Question: I am new to struts2. I am trying to validate a form using xml file. I am showing code which is related to only registration. My project has so many other files which are not related now. Here is my form
'''
<s:form action="registerOphthalmologist" method="post" validate="true">
<s:textfield key="username" label="Choose UserName" required="true"/>
<s:password key="password" label="Choose Password" required="true"/>
<s:submit value="Register" align="center"/>
</s:form>
'''
This is my struts.xml where I am using wildcards
'''
<?xml version="1.0" encoding="UTF-8" ?>
<!DOCTYPE struts PUBLIC
"-//Apache Software Foundation//DTD Struts Configuration 2.0//EN" "http://struts.apache.org/dtds/struts-2.0.dtd">
<struts>
<constant name="struts.enable.DynamicMethodInvocation" value="true" />
<constant name="struts.custom.i18n.resources" value="messages" />
<package name="validation" extends="struts-default">
<action name="register*" class="com.ActionClasses.RegisterAction">
<result name="success"> /login.jsp </result>
<result name="input"> /register{1}.jsp </result>
</action>
</package>
</struts2>
'''
In my RegisterAction.java I am using a model class where all my beans are stored
'''
public class RegisterAction extends ActionSupport implements Action,ModelDriven<RegisterBeans>
{
RegisterBeans registerBeans = new RegisterBeans();
public String execute() throws Exception{
if(RegisterDao.save(registerBeans) > 0) /*For every registration 4 tables will be filled in database*/
return SUCCESS;
return ERROR;
}
@Override
public RegisterBeans getModel() {
return registerBeans;
}
}
'''
RegisterDao will keep the data in database and returns 1. This is working fine. Here is my model class RegisterBeans.java
'''
public class RegisterBeans extends ActionSupport{
private String username;
private String password;
\getters & setter
}
'''
RegisterAction-validation.xml This is placed under same folder where RegisterAction.java is placed
'''
<!DOCTYPE validators PUBLIC "-//Apache Struts//XWork Validator 1.0.3//EN"
"http://struts.apache.org/dtds/xwork-validator-1.0.3.dtd">
<validators>
<validator type="requiredstring" short-circuit="true"> <!-- If username is not present in the form , further validation don't take place because of short-circuit-->
<param name="fieldName">registerBeans.username</param>
<message>First name is required.</message>
</validator>
<field name="registerBeans.password">
<field-validator type="requiredstring">
<message>You must enter password</message>
</field-validator>
<field-validator type="stringlength">
<param name="minLength">6</param>
<param name="trim">true</param>
<message>Password length should be minimum of 6 characters</message>
</field-validator>
</field>
</validators>
'''
Everything is working fine when there is no error in input. The problem is When I don't give any input and presses submit button. Then also everything is working fine. That means data is being inserted into database. There is no error showing on the JSP. The message in my console is
'''
SEVERE: Caught exception while loading file com/ActionClasses/RegisterAction-validation.xml
struts.apache.org - Class: java.net.AbstractPlainSocketImpl
File: AbstractPlainSocketImpl.java
Method: connect
Line: 184 - java/net/AbstractPlainSocketImpl.java:184:-1
at com.opensymphony.xwork2.util.DomHelper.parse(DomHelper.java:123)
at com.opensymphony.xwork2.validator.ValidatorFileParser.parseActionValidatorConfigs(ValidatorFileParser.java:54)
at com.opensymphony.xwork2.validator.AnnotationActionValidatorManager.loadFile(AnnotationActionValidatorManager.java:361)
at com.opensymphony.xwork2.validator.AnnotationActionValidatorManager.buildClassValidatorConfigs(AnnotationActionValidatorManager.java:252)
at com.opensymphony.xwork2.validator.AnnotationActionValidatorManager.buildValidatorConfigs(AnnotationActionValidatorManager.java:340)
at com.opensymphony.xwork2.validator.AnnotationActionValidatorManager.getValidators(AnnotationActionValidatorManager.java:69)
at com.opensymphony.xwork2.validator.AnnotationActionValidatorManager.getValidators(AnnotationActionValidatorManager.java:49)
at org.apache.struts2.components.Form.getValidators(Form.java:419)
at sun.reflect.NativeMethodAccessorImpl.invoke0(Native Method)
at sun.reflect.NativeMethodAccessorImpl.invoke(NativeMethodAccessorImpl.java:62)
at sun.reflect.DelegatingMethodAccessorImpl.invoke(DelegatingMethodAccessorImpl.java:43)
at java.lang.reflect.Method.invoke(Method.java:483)
at freemarker.ext.beans.BeansWrapper.invokeMethod(BeansWrapper.java:616)
at freemarker.ext.beans.SimpleMethodModel.exec(SimpleMethodModel.java:113)
at freemarker.core.MethodCall._getAsTemplateModel(MethodCall.java:93)
at freemarker.core.Expression.getAsTemplateModel(Expression.java:89)
at freemarker.core.IteratorBlock.accept(IteratorBlock.java:87)
at freemarker.core.Environment.visit(Environment.java:196)
at freemarker.core.IteratorBlock$Context.runLoop(IteratorBlock.java:160)
at freemarker.core.Environment.visit(Environment.java:351)
at freemarker.core.IteratorBlock.accept(IteratorBlock.java:95)
at freemarker.core.Environment.visit(Environment.java:196)
at freemarker.core.MixedContent.accept(MixedContent.java:92)
at freemarker.core.Environment.visit(Environment.java:196)
at freemarker.core.ConditionalBlock.accept(ConditionalBlock.java:79)
at freemarker.core.Environment.visit(Environment.java:196)
at freemarker.core.MixedContent.accept(MixedContent.java:92)
at freemarker.core.Environment.visit(Environment.java:196)
at freemarker.core.Environment.include(Environment.java:1375)
at freemarker.core.Include.accept(Include.java:155)
at freemarker.core.Environment.visit(Environment.java:196)
at freemarker.core.MixedContent.accept(MixedContent.java:92)
at freemarker.core.Environment.visit(Environment.java:196)
at freemarker.core.Environment.process(Environment.java:176)
at freemarker.template.Template.process(Template.java:232)
at org.apache.struts2.components.template.FreemarkerTemplateEngine.renderTemplate(FreemarkerTemplateEngine.java:168)
at org.apache.struts2.components.UIBean.mergeTemplate(UIBean.java:530)
at org.apache.struts2.components.UIBean.end(UIBean.java:484)
at org.apache.struts2.views.jsp.ComponentTagSupport.doEndTag(ComponentTagSupport.java:43)
at org.apache.jsp.registerOphthalmologist_jsp._jspx_meth_s_005fform_005f0(registerOphthalmologist_jsp.java:271)
at org.apache.jsp.registerOphthalmologist_jsp._jspService(registerOphthalmologist_jsp.java:114)
at org.apache.jasper.runtime.HttpJspBase.service(HttpJspBase.java:70)
at javax.servlet.http.HttpServlet.service(HttpServlet.java:727)
at org.apache.jasper.servlet.JspServletWrapper.service(JspServletWrapper.java:432)
at org.apache.jasper.servlet.JspServlet.serviceJspFile(JspServlet.java:390)
at org.apache.jasper.servlet.JspServlet.service(JspServlet.java:334)
at javax.servlet.http.HttpServlet.service(HttpServlet.java:727)
at org.apache.catalina.core.ApplicationFilterChain.internalDoFilter(ApplicationFilterChain.java:303)
at org.apache.catalina.core.ApplicationFilterChain.doFilter(ApplicationFilterChain.java:208)
at org.apache.tomcat.websocket.server.WsFilter.doFilter(WsFilter.java:52)
at org.apache.catalina.core.ApplicationFilterChain.internalDoFilter(ApplicationFilterChain.java:241)
at org.apache.catalina.core.ApplicationFilterChain.doFilter(ApplicationFilterChain.java:208)
at org.apache.catalina.core.ApplicationDispatcher.invoke(ApplicationDispatcher.java:748)
at org.apache.catalina.core.ApplicationDispatcher.processRequest(ApplicationDispatcher.java:486)
at org.apache.catalina.core.ApplicationDispatcher.doForward(ApplicationDispatcher.java:411)
at org.apache.catalina.core.ApplicationDispatcher.forward(ApplicationDispatcher.java:338)
at org.apache.jasper.runtime.PageContextImpl.doForward(PageContextImpl.java:750)
at org.apache.jasper.runtime.PageContextImpl.forward(PageContextImpl.java:720)
at org.apache.jsp.personalizedRegistrations_jsp._jspService(personalizedRegistrations_jsp.java:77)
at org.apache.jasper.runtime.HttpJspBase.service(HttpJspBase.java:70)
at javax.servlet.http.HttpServlet.service(HttpServlet.java:727)
at org.apache.jasper.servlet.JspServletWrapper.service(JspServletWrapper.java:432)
at org.apache.jasper.servlet.JspServlet.serviceJspFile(JspServlet.java:390)
at org.apache.jasper.servlet.JspServlet.service(JspServlet.java:334)
at javax.servlet.http.HttpServlet.service(HttpServlet.java:727)
at org.apache.catalina.core.ApplicationFilterChain.internalDoFilter(ApplicationFilterChain.java:303)
at org.apache.catalina.core.ApplicationFilterChain.doFilter(ApplicationFilterChain.java:208)
at org.apache.tomcat.websocket.server.WsFilter.doFilter(WsFilter.java:52)
at org.apache.catalina.core.ApplicationFilterChain.internalDoFilter(ApplicationFilterChain.java:241)
at org.apache.catalina.core.ApplicationFilterChain.doFilter(ApplicationFilterChain.java:208)
at org.apache.catalina.core.ApplicationDispatcher.invoke(ApplicationDispatcher.java:748)
at org.apache.catalina.core.ApplicationDispatcher.processRequest(ApplicationDispatcher.java:486)
at org.apache.catalina.core.ApplicationDispatcher.doForward(ApplicationDispatcher.java:411)
at org.apache.catalina.core.ApplicationDispatcher.forward(ApplicationDispatcher.java:338)
at org.apache.struts2.dispatcher.ServletDispatcherResult.doExecute(ServletDispatcherResult.java:139)
at org.apache.struts2.dispatcher.StrutsResultSupport.execute(StrutsResultSupport.java:178)
at com.opensymphony.xwork2.DefaultActionInvocation.executeResult(DefaultActionInvocation.java:348)
at com.opensymphony.xwork2.DefaultActionInvocation.invoke(DefaultActionInvocation.java:253)
at com.opensymphony.xwork2.interceptor.DefaultWorkflowInterceptor.doIntercept(DefaultWorkflowInterceptor.java:221)
at com.opensymphony.xwork2.interceptor.MethodFilterInterceptor.intercept(MethodFilterInterceptor.java:86)
at com.opensymphony.xwork2.DefaultActionInvocation$2.doProfiling(DefaultActionInvocation.java:224)
at com.opensymphony.xwork2.DefaultActionInvocation$2.doProfiling(DefaultActionInvocation.java:223)
at com.opensymphony.xwork2.util.profiling.UtilTimerStack.profile(UtilTimerStack.java:455)
at com.opensymphony.xwork2.DefaultActionInvocation.invoke(DefaultActionInvocation.java:221)
at com.opensymphony.xwork2.validator.ValidationInterceptor.doIntercept(ValidationInterceptor.java:150)
at org.apache.struts2.interceptor.validation.AnnotationValidationInterceptor.doIntercept(AnnotationValidationInterceptor.java:48)
at com.opensymphony.xwork2.interceptor.MethodFilterInterceptor.intercept(MethodFilterInterceptor.java:86)
at com.opensymphony.xwork2.DefaultActionInvocation$2.doProfiling(DefaultActionInvocation.java:224)
at com.opensymphony.xwork2.DefaultActionInvocation$2.doProfiling(DefaultActionInvocation.java:223)
at com.opensymphony.xwork2.util.profiling.UtilTimerStack.profile(UtilTimerStack.java:455)
at com.opensymphony.xwork2.DefaultActionInvocation.invoke(DefaultActionInvocation.java:221)
at com.opensymphony.xwork2.interceptor.ConversionErrorInterceptor.intercept(ConversionErrorInterceptor.java:123)
at com.opensymphony.xwork2.DefaultActionInvocation$2.doProfiling(DefaultActionInvocation.java:224)
at com.opensymphony.xwork2.DefaultActionInvocation$2.doProfiling(DefaultActionInvocation.java:223)
at com.opensymphony.xwork2.util.profiling.UtilTimerStack.profile(UtilTimerStack.java:455)
at com.opensymphony.xwork2.DefaultActionInvocation.invoke(DefaultActionInvocation.java:221)
at com.opensymphony.xwork2.interceptor.ParametersInterceptor.doIntercept(ParametersInterceptor.java:167)
at com.opensymphony.xwork2.interceptor.MethodFilterInterceptor.intercept(MethodFilterInterceptor.java:86)
at com.opensymphony.xwork2.DefaultActionInvocation$2.doProfiling(DefaultActionInvocation.java:224)
at com.opensymphony.xwork2.DefaultActionInvocation$2.doProfiling(DefaultActionInvocation.java:223)
at com.opensymphony.xwork2.util.profiling.UtilTimerStack.profile(UtilTimerStack.java:455)
at com.opensymphony.xwork2.DefaultActionInvocation.invoke(DefaultActionInvocation.java:221)
at com.opensymphony.xwork2.interceptor.StaticParametersInterceptor.intercept(StaticParametersInterceptor.java:105)
at com.opensymphony.xwork2.DefaultActionInvocation$2.doProfiling(DefaultActionInvocation.java:224)
at com.opensymphony.xwork2.DefaultActionInvocation$2.doProfiling(DefaultActionInvocation.java:223)
at com.opensymphony.xwork2.util.profiling.UtilTimerStack.profile(UtilTimerStack.java:455)
at com.opensymphony.xwork2.DefaultActionInvocation.invoke(DefaultActionInvocation.java:221)
at org.apache.struts2.interceptor.CheckboxInterceptor.intercept(CheckboxInterceptor.java:83)
at com.opensymphony.xwork2.DefaultActionInvocation$2.doProfiling(DefaultActionInvocation.java:224)
at com.opensymphony.xwork2.DefaultActionInvocation$2.doProfiling(DefaultActionInvocation.java:223)
at com.opensymphony.xwork2.util.profiling.UtilTimerStack.profile(UtilTimerStack.java:455)
at com.opensymphony.xwork2.DefaultActionInvocation.invoke(DefaultActionInvocation.java:221)
at org.apache.struts2.interceptor.FileUploadInterceptor.intercept(FileUploadInterceptor.java:207)
at com.opensymphony.xwork2.DefaultActionInvocation$2.doProfiling(DefaultActionInvocation.java:224)
at com.opensymphony.xwork2.DefaultActionInvocation$2.doProfiling(DefaultActionInvocation.java:223)
at com.opensymphony.xwork2.util.profiling.UtilTimerStack.profile(UtilTimerStack.java:455)
at com.opensymphony.xwork2.DefaultActionInvocation.invoke(DefaultActionInvocation.java:221)
at com.opensymphony.xwork2.interceptor.ModelDrivenInterceptor.intercept(ModelDrivenInterceptor.java:74)
at com.opensymphony.xwork2.DefaultActionInvocation$2.doProfiling(DefaultActionInvocation.java:224)
at com.opensymphony.xwork2.DefaultActionInvocation$2.doProfiling(DefaultActionInvocation.java:223)
at com.opensymphony.xwork2.util.profiling.UtilTimerStack.profile(UtilTimerStack.java:455)
at com.opensymphony.xwork2.DefaultActionInvocation.invoke(DefaultActionInvocation.java:221)
at com.opensymphony.xwork2.interceptor.ScopedModelDrivenInterceptor.intercept(ScopedModelDrivenInterceptor.java:127)
at com.opensymphony.xwork2.DefaultActionInvocation$2.doProfiling(DefaultActionInvocation.java:224)
at com.opensymphony.xwork2.DefaultActionInvocation$2.doProfiling(DefaultActionInvocation.java:223)
at com.opensymphony.xwork2.util.profiling.UtilTimerStack.profile(UtilTimerStack.java:455)
at com.opensymphony.xwork2.DefaultActionInvocation.invoke(DefaultActionInvocation.java:221)
at org.apache.struts2.interceptor.ProfilingActivationInterceptor.intercept(ProfilingActivationInterceptor.java:107)
at com.opensymphony.xwork2.DefaultActionInvocation$2.doProfiling(DefaultActionInvocation.java:224)
at com.opensymphony.xwork2.DefaultActionInvocation$2.doProfiling(DefaultActionInvocation.java:223)
at com.opensymphony.xwork2.util.profiling.UtilTimerStack.profile(UtilTimerStack.java:455)
at com.opensymphony.xwork2.DefaultActionInvocation.invoke(DefaultActionInvocation.java:221)
at org.apache.struts2.interceptor.debugging.DebuggingInterceptor.intercept(DebuggingInterceptor.java:206)
at com.opensymphony.xwork2.DefaultActionInvocation$2.doProfiling(DefaultActionInvocation.java:224)
at com.opensymphony.xwork2.DefaultActionInvocation$2.doProfiling(DefaultActionInvocation.java:223)
at com.opensymphony.xwork2.util.profiling.UtilTimerStack.profile(UtilTimerStack.java:455)
at com.opensymphony.xwork2.DefaultActionInvocation.invoke(DefaultActionInvocation.java:221)
at com.opensymphony.xwork2.interceptor.ChainingInterceptor.intercept(ChainingInterceptor.java:115)
at com.opensymphony.xwork2.DefaultActionInvocation$2.doProfiling(DefaultActionInvocation.java:224)
at com.opensymphony.xwork2.DefaultActionInvocation$2.doProfiling(DefaultActionInvocation.java:223)
at com.opensymphony.xwork2.util.profiling.UtilTimerStack.profile(UtilTimerStack.java:455)
at com.opensymphony.xwork2.DefaultActionInvocation.invoke(DefaultActionInvocation.java:221)
at com.opensymphony.xwork2.interceptor.I18nInterceptor.intercept(I18nInterceptor.java:143)
at com.opensymphony.xwork2.DefaultActionInvocation$2.doProfiling(DefaultActionInvocation.java:224)
at com.opensymphony.xwork2.DefaultActionInvocation$2.doProfiling(DefaultActionInvocation.java:223)
at com.opensymphony.xwork2.util.profiling.UtilTimerStack.profile(UtilTimerStack.java:455)
at com.opensymphony.xwork2.DefaultActionInvocation.invoke(DefaultActionInvocation.java:221)
at com.opensymphony.xwork2.interceptor.PrepareInterceptor.doIntercept(PrepareInterceptor.java:121)
at com.opensymphony.xwork2.interceptor.MethodFilterInterceptor.intercept(MethodFilterInterceptor.java:86)
at com.opensymphony.xwork2.DefaultActionInvocation$2.doProfiling(DefaultActionInvocation.java:224)
at com.opensymphony.xwork2.DefaultActionInvocation$2.doProfiling(DefaultActionInvocation.java:223)
at com.opensymphony.xwork2.util.profiling.UtilTimerStack.profile(UtilTimerStack.java:455)
at com.opensymphony.xwork2.DefaultActionInvocation.invoke(DefaultActionInvocation.java:221)
at org.apache.struts2.interceptor.ServletConfigInterceptor.intercept(ServletConfigInterceptor.java:170)
at com.opensymphony.xwork2.DefaultActionInvocation$2.doProfiling(DefaultActionInvocation.java:224)
at com.opensymphony.xwork2.DefaultActionInvocation$2.doProfiling(DefaultActionInvocation.java:223)
at com.opensymphony.xwork2.util.profiling.UtilTimerStack.profile(UtilTimerStack.java:455)
at com.opensymphony.xwork2.DefaultActionInvocation.invoke(DefaultActionInvocation.java:221)
at com.opensymphony.xwork2.interceptor.AliasInterceptor.intercept(AliasInterceptor.java:123)
at com.opensymphony.xwork2.DefaultActionInvocation$2.doProfiling(DefaultActionInvocation.java:224)
at com.opensymphony.xwork2.DefaultActionInvocation$2.doProfiling(DefaultActionInvocation.java:223)
at com.opensymphony.xwork2.util.profiling.UtilTimerStack.profile(UtilTimerStack.java:455)
at com.opensymphony.xwork2.DefaultActionInvocation.invoke(DefaultActionInvocation.java:221)
at com.opensymphony.xwork2.interceptor.ExceptionMappingInterceptor.intercept(ExceptionMappingInterceptor.java:176)
at com.opensymphony.xwork2.DefaultActionInvocation$2.doProfiling(DefaultActionInvocation.java:224)
at com.opensymphony.xwork2.DefaultActionInvocation$2.doProfiling(DefaultActionInvocation.java:223)
at com.opensymphony.xwork2.util.profiling.UtilTimerStack.profile(UtilTimerStack.java:455)
at com.opensymphony.xwork2.DefaultActionInvocation.invoke(DefaultActionInvocation.java:221)
at org.apache.struts2.impl.StrutsActionProxy.execute(StrutsActionProxy.java:50)
at org.apache.struts2.dispatcher.Dispatcher.serviceAction(Dispatcher.java:504)
at org.apache.struts2.dispatcher.FilterDispatcher.doFilter(FilterDispatcher.java:419)
at org.apache.catalina.core.ApplicationFilterChain.internalDoFilter(ApplicationFilterChain.java:241)
at org.apache.catalina.core.ApplicationFilterChain.doFilter(ApplicationFilterChain.java:208)
at org.apache.catalina.core.StandardWrapperValve.invoke(StandardWrapperValve.java:220)
at org.apache.catalina.core.StandardContextValve.invoke(StandardContextValve.java:122)
at org.apache.catalina.authenticator.AuthenticatorBase.invoke(AuthenticatorBase.java:501)
at org.apache.catalina.core.StandardHostValve.invoke(StandardHostValve.java:171)
at org.apache.catalina.valves.ErrorReportValve.invoke(ErrorReportValve.java:102)
at org.apache.catalina.valves.AccessLogValve.invoke(AccessLogValve.java:950)
at org.apache.catalina.core.StandardEngineValve.invoke(StandardEngineValve.java:116)
at org.apache.catalina.connector.CoyoteAdapter.service(CoyoteAdapter.java:408)
at org.apache.coyote.http11.AbstractHttp11Processor.process(AbstractHttp11Processor.java:1040)
at org.apache.coyote.AbstractProtocol$AbstractConnectionHandler.process(AbstractProtocol.java:607)
at org.apache.tomcat.util.net.JIoEndpoint$SocketProcessor.run(JIoEndpoint.java:316)
at java.util.concurrent.ThreadPoolExecutor.runWorker(ThreadPoolExecutor.java:1142)
at java.util.concurrent.ThreadPoolExecutor$Worker.run(ThreadPoolExecutor.java:617)
at org.apache.tomcat.util.threads.TaskThread$WrappingRunnable.run(TaskThread.java:61)
at java.lang.Thread.run(Thread.java:745)
Caused by: java.net.UnknownHostException: struts.apache.org
at java.net.AbstractPlainSocketImpl.connect(AbstractPlainSocketImpl.java:184)
at java.net.SocksSocketImpl.connect(SocksSocketImpl.java:392)
at java.net.Socket.connect(Socket.java:589)
at java.net.Socket.connect(Socket.java:538)
at sun.net.NetworkClient.doConnect(NetworkClient.java:180)
at sun.net.www.http.HttpClient.openServer(HttpClient.java:432)
at sun.net.www.http.HttpClient.openServer(HttpClient.java:527)
at sun.net.www.http.HttpClient.<init>(HttpClient.java:211)
at sun.net.www.http.HttpClient.New(HttpClient.java:308)
at sun.net.www.http.HttpClient.New(HttpClient.java:326)
at sun.net.www.protocol.http.HttpURLConnection.getNewHttpClient(HttpURLConnection.java:1167)
at sun.net.www.protocol.http.HttpURLConnection.plainConnect0(HttpURLConnection.java:1103)
at sun.net.www.protocol.http.HttpURLConnection.plainConnect(HttpURLConnection.java:997)
at sun.net.www.protocol.http.HttpURLConnection.connect(HttpURLConnection.java:931)
at sun.net.www.protocol.http.HttpURLConnection.getInputStream0(HttpURLConnection.java:1511)
at sun.net.www.protocol.http.HttpURLConnection.getInputStream(HttpURLConnection.java:1439)
at com.sun.org.apache.xerces.internal.impl.XMLEntityManager.setupCurrentEntity(XMLEntityManager.java:640)
at com.sun.org.apache.xerces.internal.impl.XMLEntityManager.startEntity(XMLEntityManager.java:1293)
at com.sun.org.apache.xerces.internal.impl.XMLEntityManager.startDTDEntity(XMLEntityManager.java:1260)
at com.sun.org.apache.xerces.internal.impl.XMLDTDScannerImpl.setInputSource(XMLDTDScannerImpl.java:263)
at com.sun.org.apache.xerces.internal.impl.XMLDocumentScannerImpl$DTDDriver.dispatch(XMLDocumentScannerImpl.java:1164)
at com.sun.org.apache.xerces.internal.impl.XMLDocumentScannerImpl$DTDDriver.next(XMLDocumentScannerImpl.java:1050)
at com.sun.org.apache.xerces.internal.impl.XMLDocumentScannerImpl$PrologDriver.next(XMLDocumentScannerImpl.java:964)
at com.sun.org.apache.xerces.internal.impl.XMLDocumentScannerImpl.next(XMLDocumentScannerImpl.java:606)
at com.sun.org.apache.xerces.internal.impl.XMLNSDocumentScannerImpl.next(XMLNSDocumentScannerImpl.java:117)
at com.sun.org.apache.xerces.internal.impl.XMLDocumentFragmentScannerImpl.scanDocument(XMLDocumentFragmentScannerImpl.java:510)
at com.sun.org.apache.xerces.internal.parsers.XML11Configuration.parse(XML11Configuration.java:848)
at com.sun.org.apache.xerces.internal.parsers.XML11Configuration.parse(XML11Configuration.java:777)
at com.sun.org.apache.xerces.internal.parsers.XMLParser.parse(XMLParser.java:141)
at com.sun.org.apache.xerces.internal.parsers.AbstractSAXParser.parse(AbstractSAXParser.java:1213)
at com.sun.org.apache.xerces.internal.jaxp.SAXParserImpl$JAXPSAXParser.parse(SAXParserImpl.java:649)
at com.sun.org.apache.xerces.internal.jaxp.SAXParserImpl.parse(SAXParserImpl.java:333)
at com.opensymphony.xwork2.util.DomHelper.parse(DomHelper.java:121)
... 187 more
'''
jars which I am using
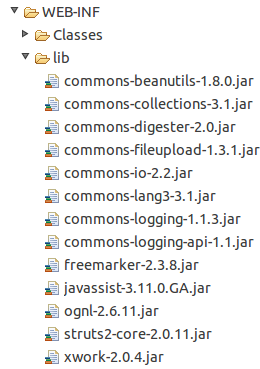
Answer: You're using a very old version of S2; older versions either used:
- -
This is discussed on the <URL>.
If you insist on using a long-deprecated version:
'''
<!DOCTYPE validators PUBLIC
"-//OpenSymphony Group//XWork Validator 1.0.2//EN"
"http://www.opensymphony.com/xwork/xwork-validator-1.0.2.dtd">
'''
I would recommend using a version released more recently.
S2.0.11 was released in 2007/2008 and for a variety of reasons should be used.
There are a variety of known security and performance issues associated with these ancient versions.